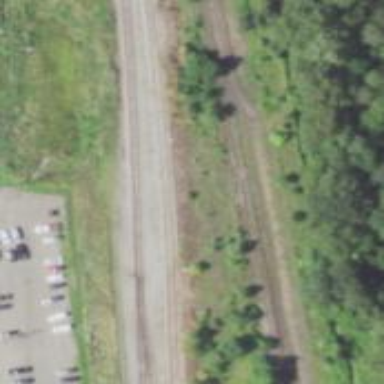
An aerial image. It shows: Abandoned railway.